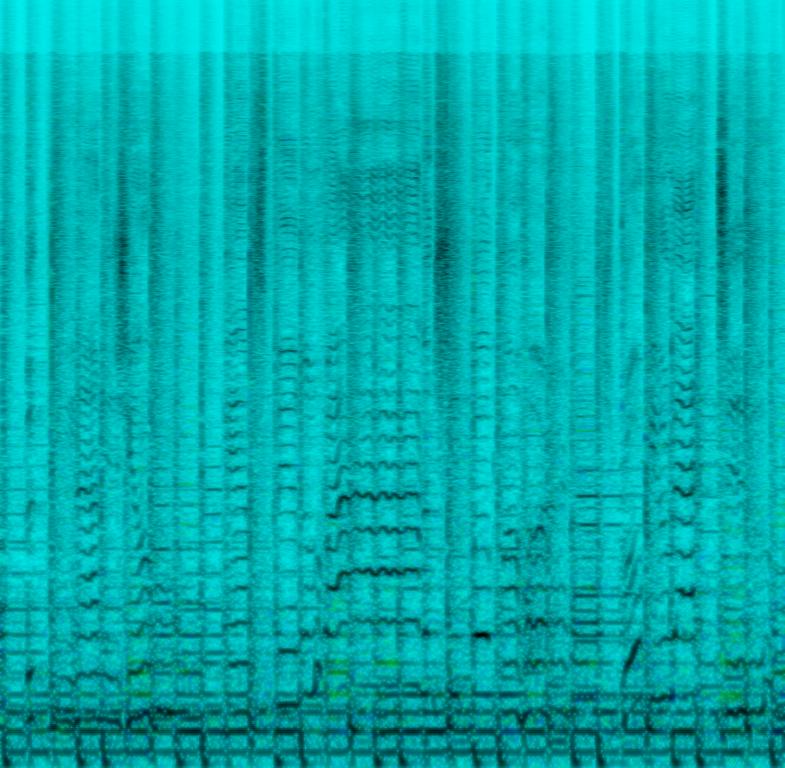
A male country singer sings this passionate melody with backup singers in vocal harmony. The song is medium tempo with a strong drumming rhythm, guitar accompaniment, guitar lead, percussive bass line and percussion hits. The song is passionate and romantic. The song has bad audio quality.